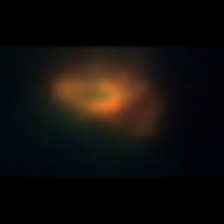
Taxon: NanoPlankton
Group: Other